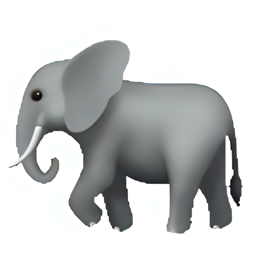
Name: elephant
Emoji: 🐘
Group: Animals & Nature
Sub-group: animal-mammal